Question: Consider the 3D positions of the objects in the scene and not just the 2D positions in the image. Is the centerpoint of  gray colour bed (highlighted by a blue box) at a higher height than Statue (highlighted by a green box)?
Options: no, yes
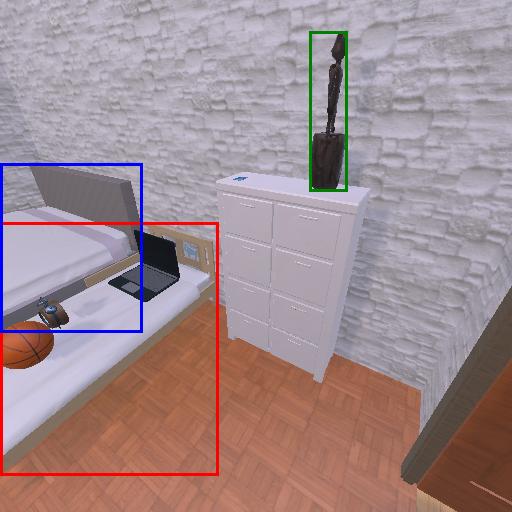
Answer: no